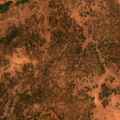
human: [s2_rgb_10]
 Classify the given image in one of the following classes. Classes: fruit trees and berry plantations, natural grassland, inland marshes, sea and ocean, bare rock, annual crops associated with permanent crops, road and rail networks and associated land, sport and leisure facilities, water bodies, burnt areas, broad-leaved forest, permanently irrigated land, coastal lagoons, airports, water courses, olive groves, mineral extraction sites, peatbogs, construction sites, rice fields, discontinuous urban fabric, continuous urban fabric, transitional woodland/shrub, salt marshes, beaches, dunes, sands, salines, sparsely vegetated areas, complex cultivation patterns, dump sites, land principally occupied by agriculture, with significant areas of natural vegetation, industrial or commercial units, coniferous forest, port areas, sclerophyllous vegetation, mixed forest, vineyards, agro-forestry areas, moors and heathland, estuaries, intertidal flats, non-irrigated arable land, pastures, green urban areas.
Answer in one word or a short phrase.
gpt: non-irrigated arable land, agro-forestry areas